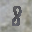
Label: 8